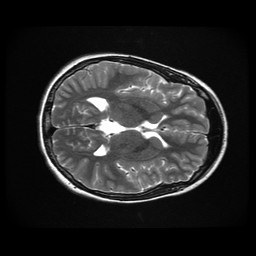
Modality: T2w
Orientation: axial
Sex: female
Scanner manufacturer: ge
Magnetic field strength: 3 T
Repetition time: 5 s
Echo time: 0.1015 s